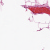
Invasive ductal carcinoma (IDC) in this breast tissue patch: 0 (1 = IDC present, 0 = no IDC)